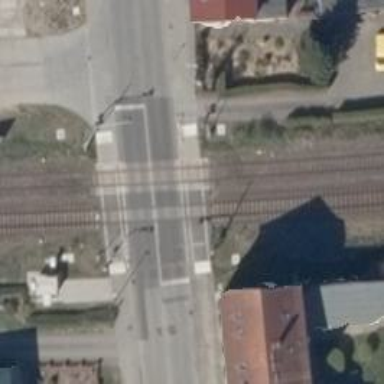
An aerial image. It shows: Level crossing with double half barrier.